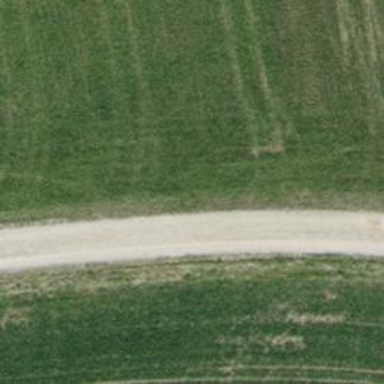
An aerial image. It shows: Track with fine gravel surface.